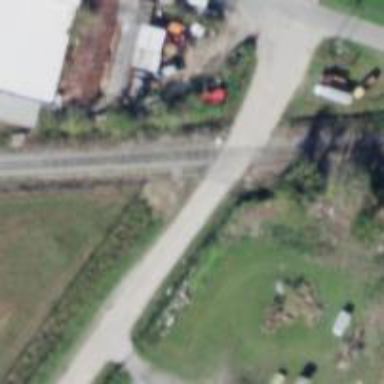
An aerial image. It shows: Railway level crossing.